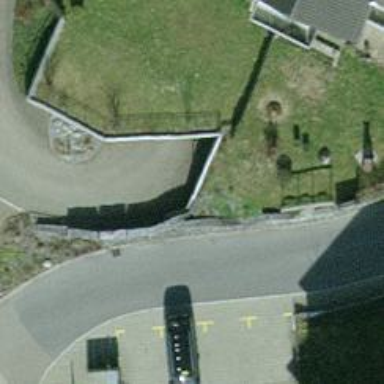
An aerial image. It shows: Parking entrance.